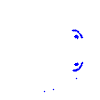
Particle: pion